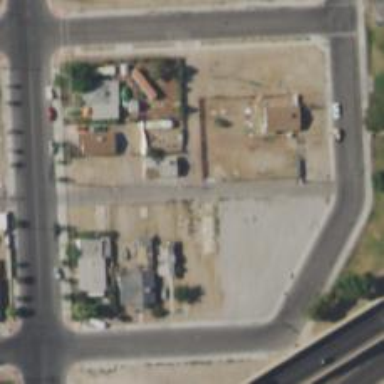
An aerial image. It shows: Alleyway designated as service road.